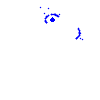
Particle: kaon